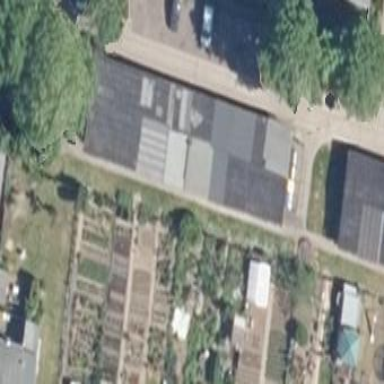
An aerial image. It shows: Group of garages.